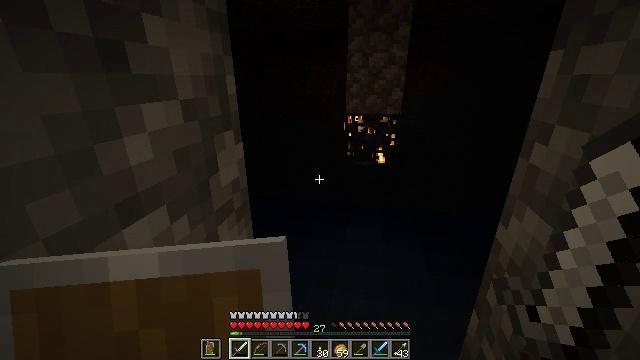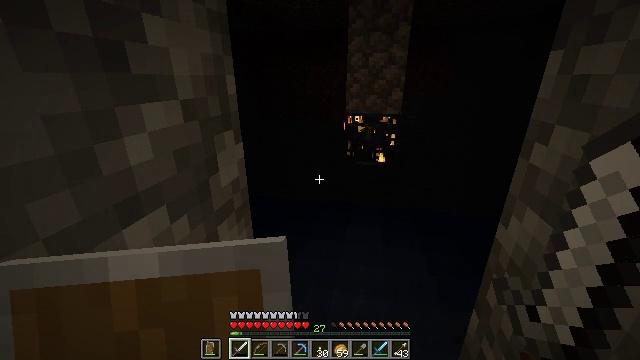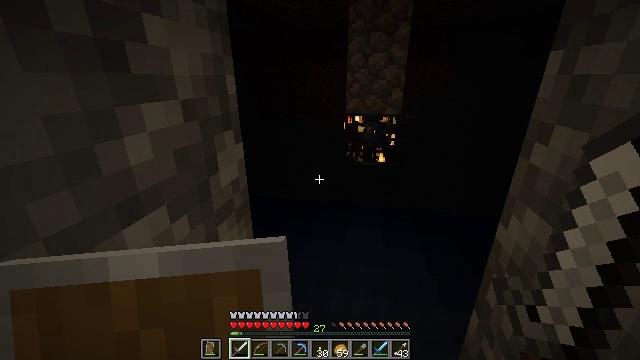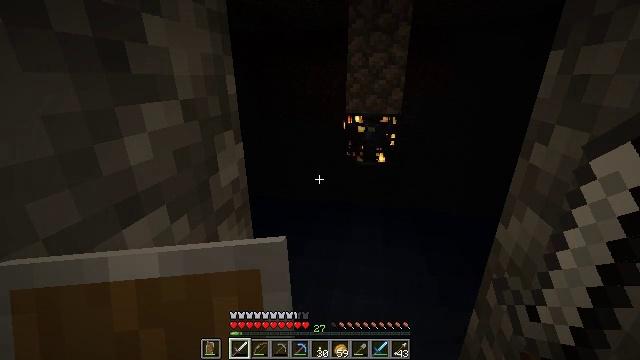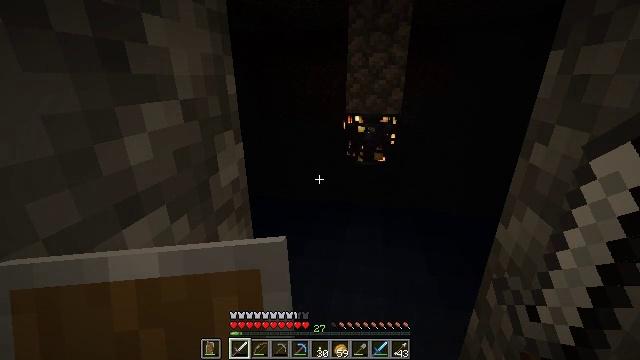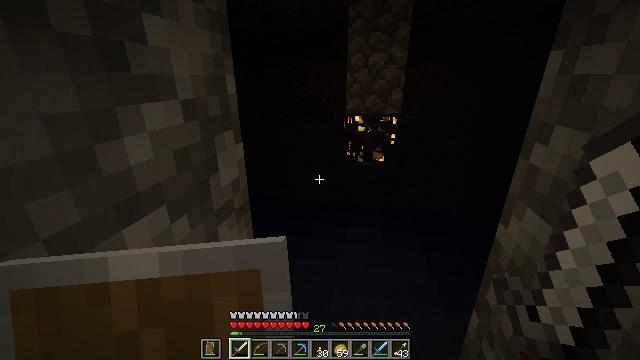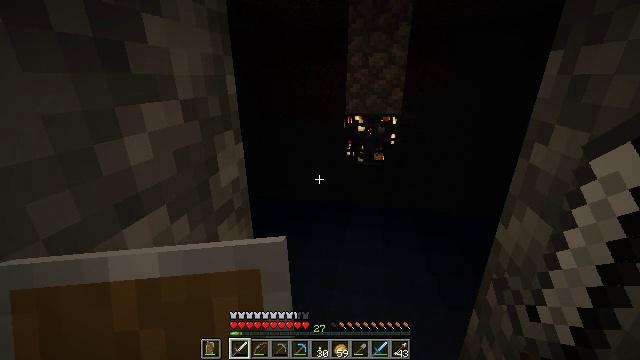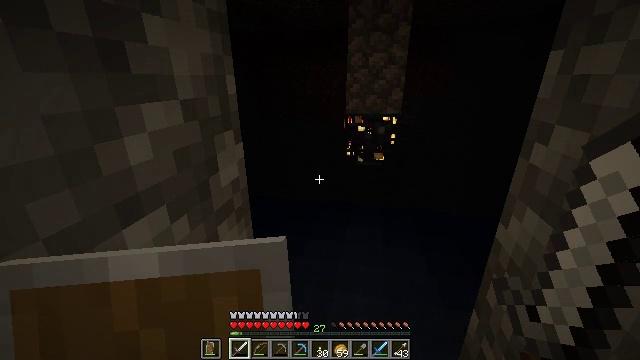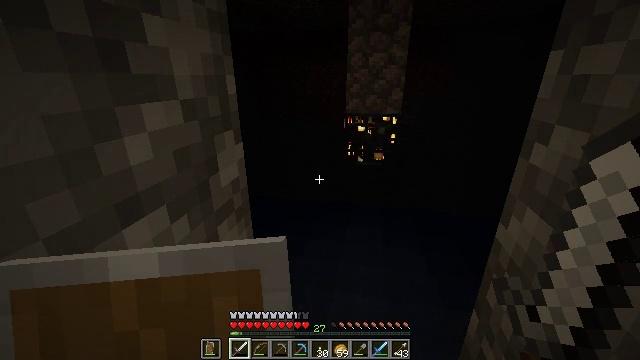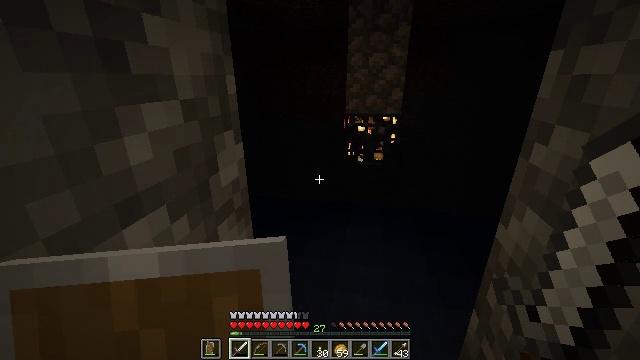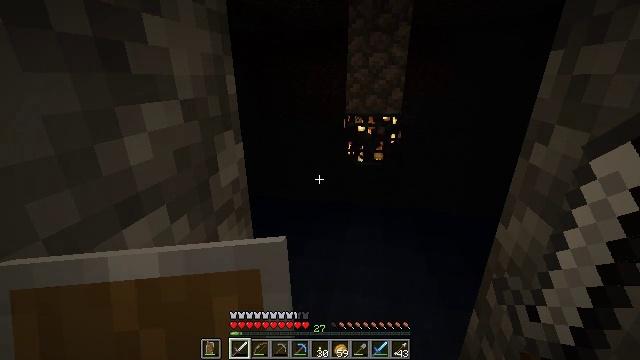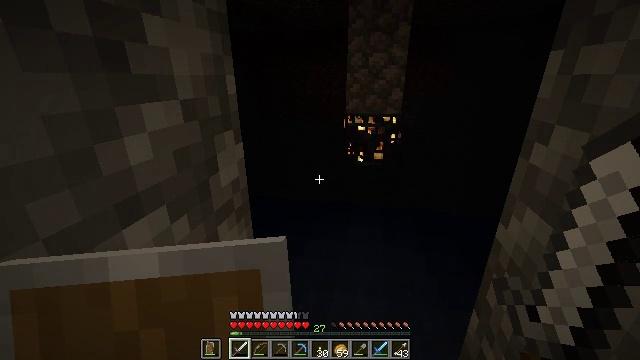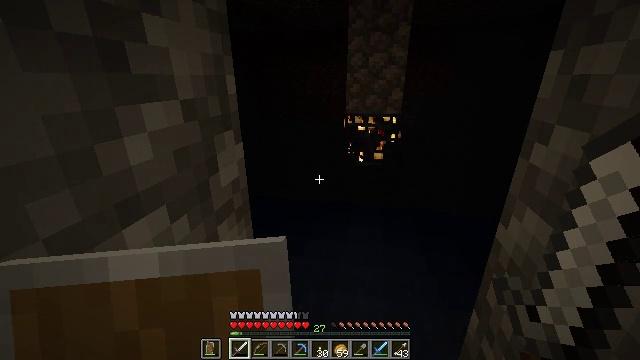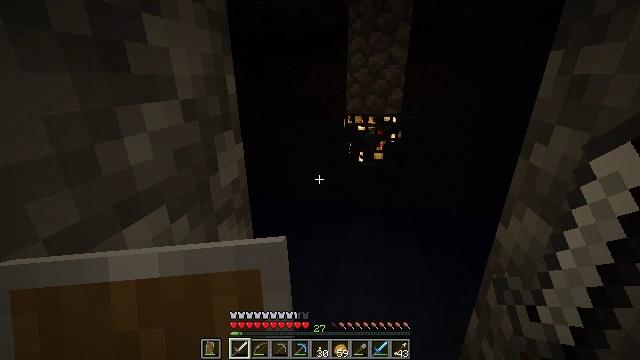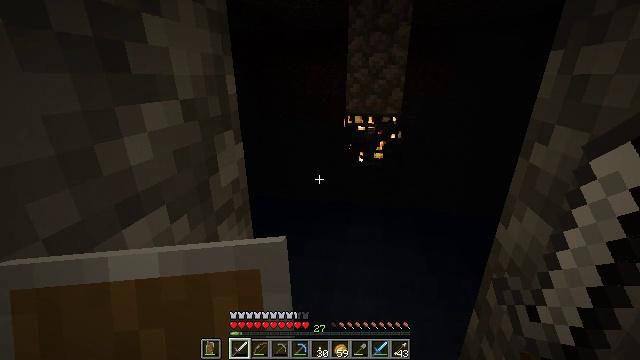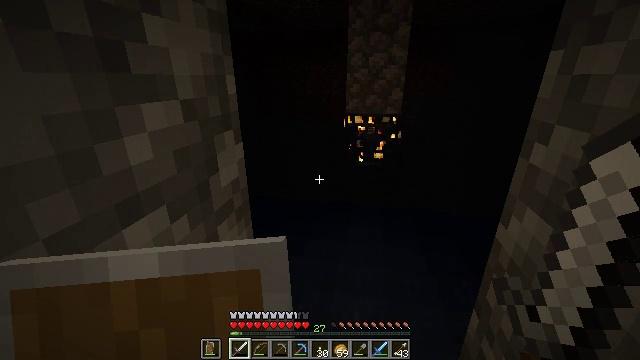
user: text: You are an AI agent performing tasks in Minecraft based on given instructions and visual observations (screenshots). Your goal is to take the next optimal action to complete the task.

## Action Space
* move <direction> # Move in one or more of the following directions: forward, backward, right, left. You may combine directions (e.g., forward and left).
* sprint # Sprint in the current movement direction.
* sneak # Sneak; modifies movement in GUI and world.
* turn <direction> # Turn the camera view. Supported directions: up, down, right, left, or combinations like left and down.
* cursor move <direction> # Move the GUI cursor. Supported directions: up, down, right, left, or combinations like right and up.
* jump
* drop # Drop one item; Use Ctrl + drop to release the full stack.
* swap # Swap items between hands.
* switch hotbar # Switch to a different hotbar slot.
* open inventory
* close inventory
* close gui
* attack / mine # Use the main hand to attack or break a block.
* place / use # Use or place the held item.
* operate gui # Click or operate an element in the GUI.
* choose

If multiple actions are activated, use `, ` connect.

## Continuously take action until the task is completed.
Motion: motion action
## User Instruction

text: Remove an iron sword from the inventory.
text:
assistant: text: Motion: no_op
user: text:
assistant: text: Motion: no_op
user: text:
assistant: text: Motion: no_op
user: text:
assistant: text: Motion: no_op
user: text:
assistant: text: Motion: no_op
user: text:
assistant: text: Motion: no_op
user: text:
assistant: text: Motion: no_op
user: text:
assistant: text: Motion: no_op
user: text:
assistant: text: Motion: no_op
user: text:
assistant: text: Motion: no_op
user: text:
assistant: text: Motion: no_op
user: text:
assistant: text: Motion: no_op
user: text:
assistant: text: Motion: no_op
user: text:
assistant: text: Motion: no_op
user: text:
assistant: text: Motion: no_op
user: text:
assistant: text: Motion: no_op
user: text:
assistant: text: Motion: no_op
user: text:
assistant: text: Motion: no_op
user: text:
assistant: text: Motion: no_op
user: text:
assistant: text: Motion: no_op
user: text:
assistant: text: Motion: no_op
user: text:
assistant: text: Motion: no_op
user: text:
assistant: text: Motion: no_op
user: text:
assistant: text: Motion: no_op
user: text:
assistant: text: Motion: no_op
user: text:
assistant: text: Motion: no_op
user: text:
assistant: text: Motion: no_op
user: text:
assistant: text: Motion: no_op
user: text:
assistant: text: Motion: no_op
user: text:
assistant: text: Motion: no_op